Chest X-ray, AP view. Patient: 15 years old, sex M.
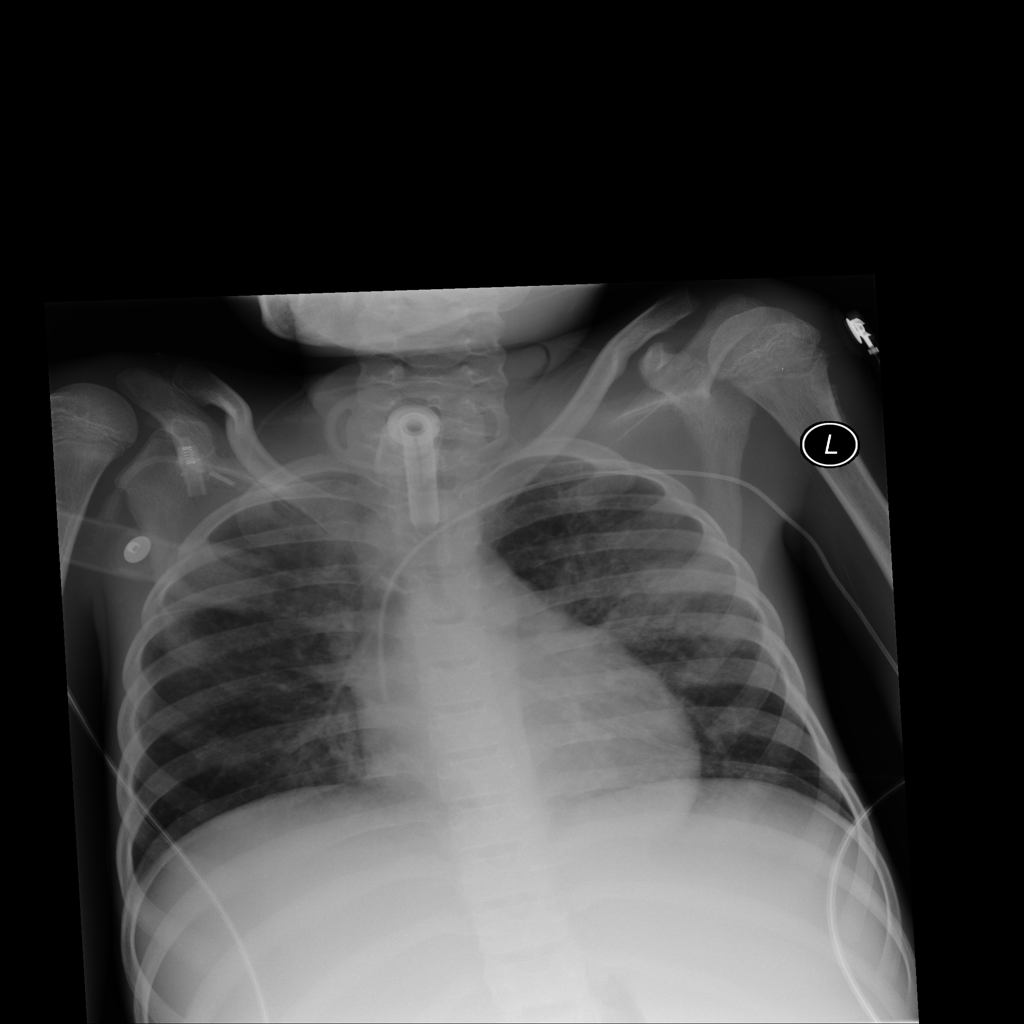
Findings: No Finding